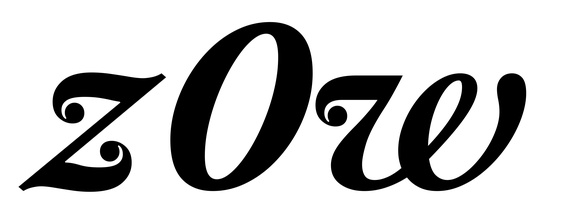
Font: LibreCaslonText-Italic_Bold_Italic